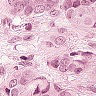
Metastatic tissue present: yes